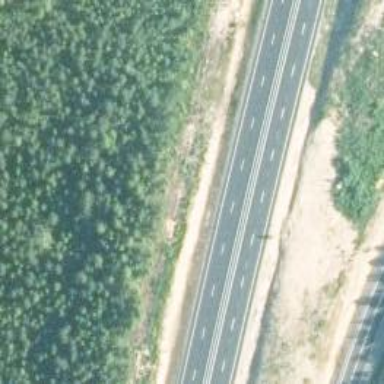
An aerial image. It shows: Trunk highway.